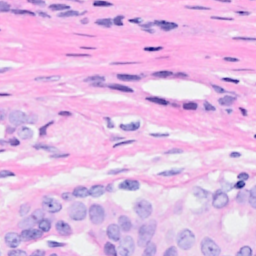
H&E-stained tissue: Breast